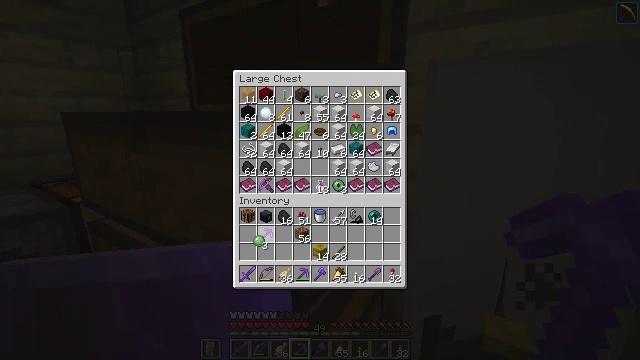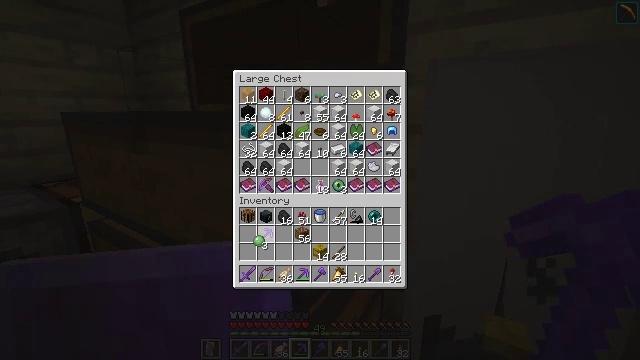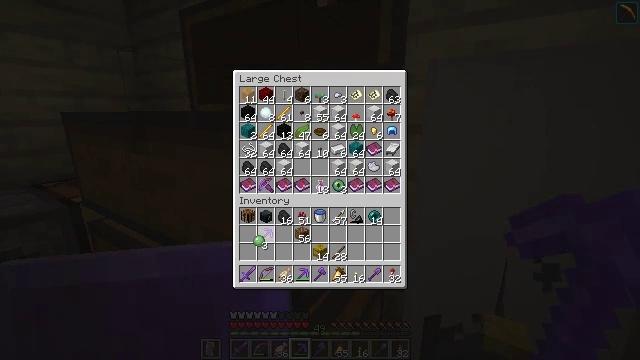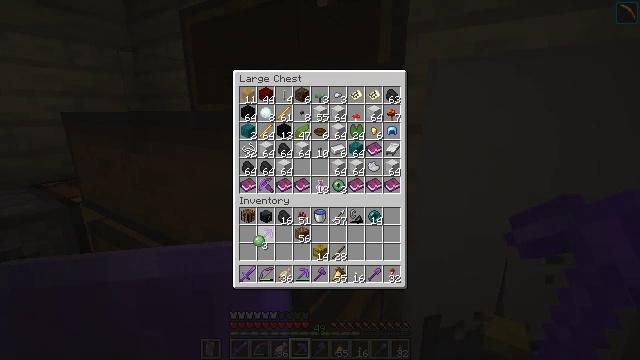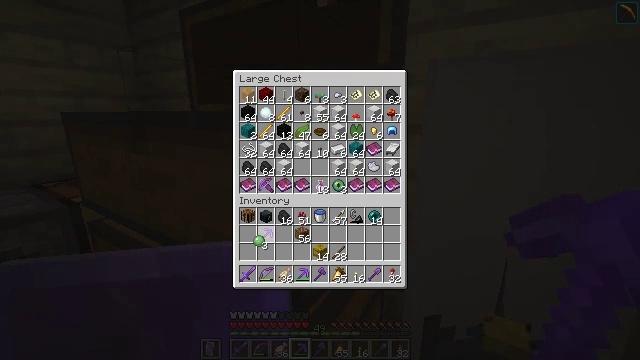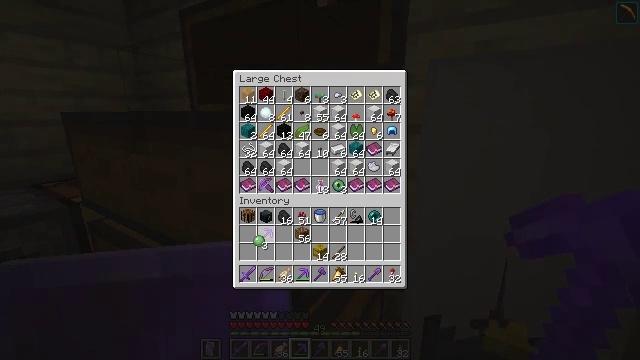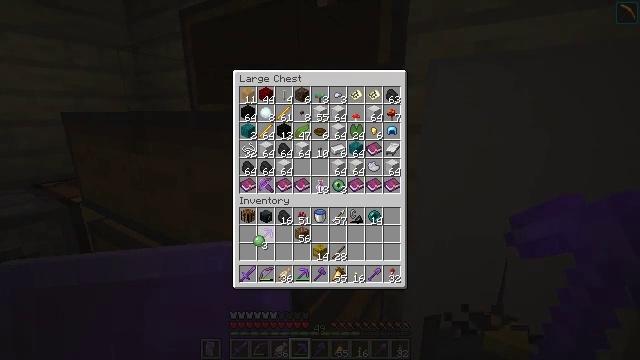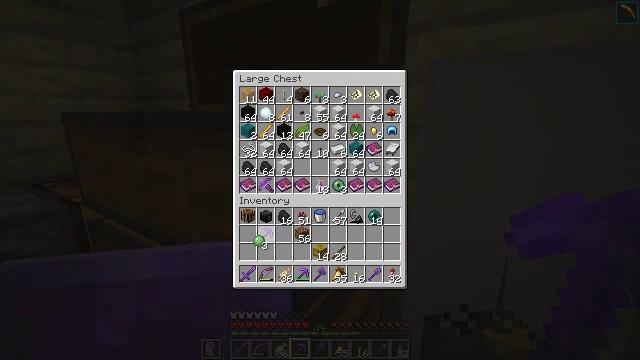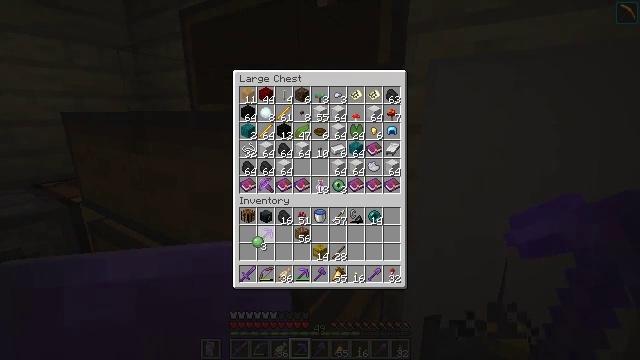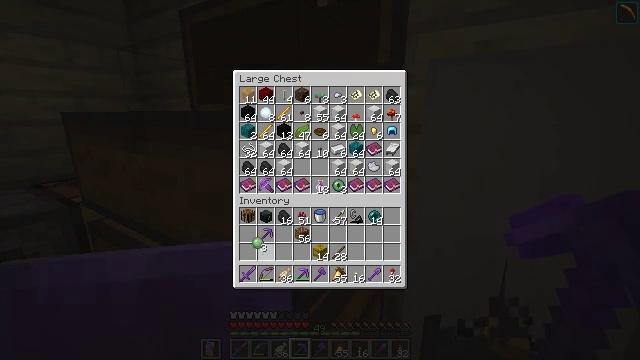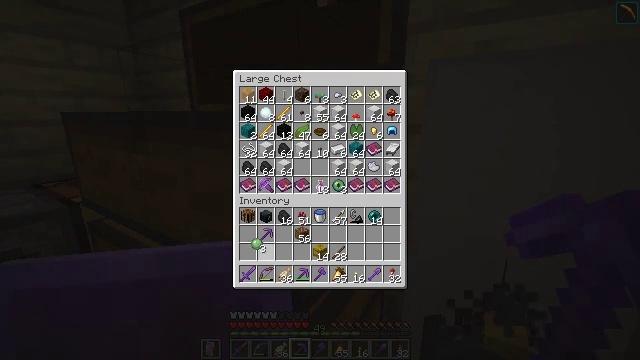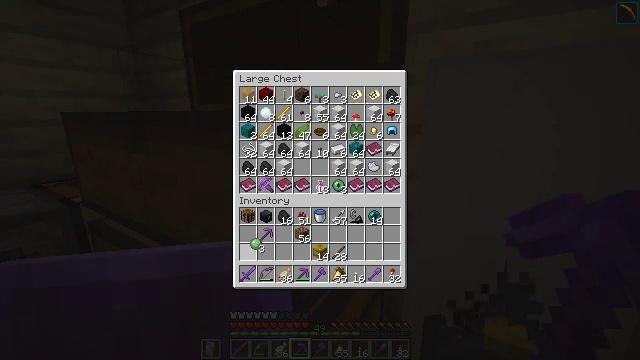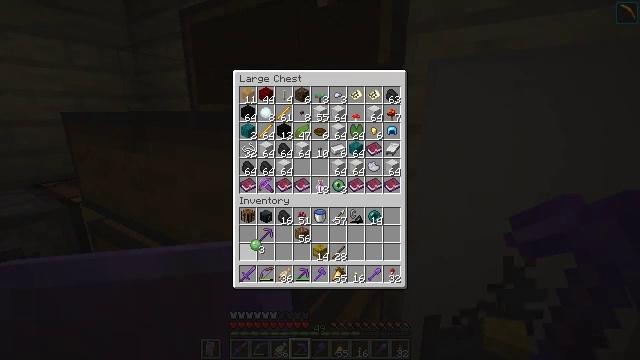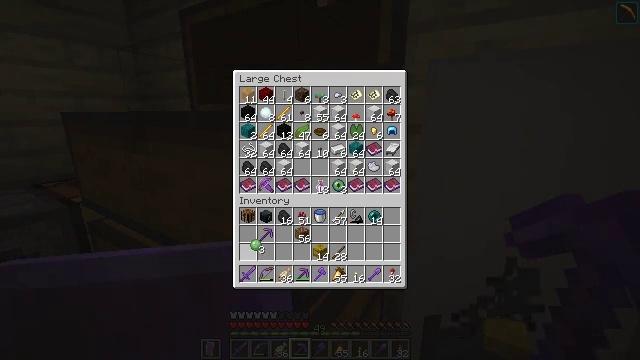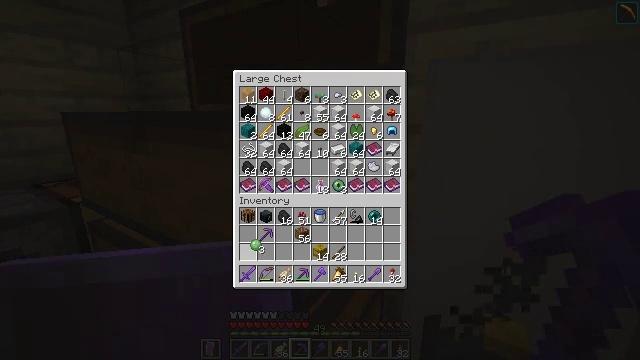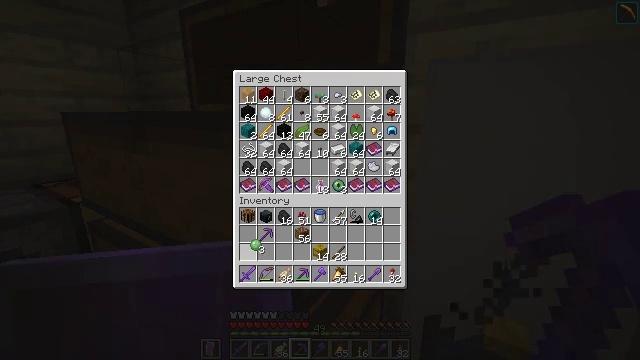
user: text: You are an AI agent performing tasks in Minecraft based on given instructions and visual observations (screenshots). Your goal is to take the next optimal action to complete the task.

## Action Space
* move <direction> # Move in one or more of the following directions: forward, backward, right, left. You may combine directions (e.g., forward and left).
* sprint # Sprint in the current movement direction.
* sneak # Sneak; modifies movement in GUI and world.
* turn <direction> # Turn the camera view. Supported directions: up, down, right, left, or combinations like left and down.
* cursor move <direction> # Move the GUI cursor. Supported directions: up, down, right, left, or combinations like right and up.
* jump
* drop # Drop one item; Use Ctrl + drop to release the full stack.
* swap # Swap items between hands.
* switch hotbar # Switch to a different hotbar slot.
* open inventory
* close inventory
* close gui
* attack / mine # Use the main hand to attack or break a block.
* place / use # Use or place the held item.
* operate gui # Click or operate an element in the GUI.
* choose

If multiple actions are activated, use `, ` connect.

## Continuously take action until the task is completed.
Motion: motion action
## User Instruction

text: Open the crafting grid for blaze powder.
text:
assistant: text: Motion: no_op
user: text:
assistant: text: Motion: no_op
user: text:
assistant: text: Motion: no_op
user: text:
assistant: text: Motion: no_op
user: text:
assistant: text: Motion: no_op
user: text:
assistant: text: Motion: no_op
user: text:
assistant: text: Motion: no_op
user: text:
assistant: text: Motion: no_op
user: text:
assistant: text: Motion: no_op
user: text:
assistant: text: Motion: no_op
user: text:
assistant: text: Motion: no_op
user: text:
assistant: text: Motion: no_op
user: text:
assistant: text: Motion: no_op
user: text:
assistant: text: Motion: choose
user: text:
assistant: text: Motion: choose
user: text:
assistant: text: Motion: choose
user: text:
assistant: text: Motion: no_op
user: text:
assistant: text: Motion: no_op
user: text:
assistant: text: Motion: no_op
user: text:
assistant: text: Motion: no_op
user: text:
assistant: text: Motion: cursor move up
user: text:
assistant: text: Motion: cursor move right and up
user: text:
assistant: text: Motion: cursor move right and up
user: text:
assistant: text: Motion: cursor move up
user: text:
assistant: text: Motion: no_op
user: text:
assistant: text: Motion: no_op
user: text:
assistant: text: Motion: no_op
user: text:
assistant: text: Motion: no_op
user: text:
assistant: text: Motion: no_op
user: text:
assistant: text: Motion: no_op